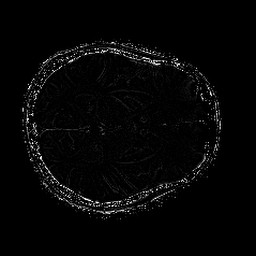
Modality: SWI
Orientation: axial
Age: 46
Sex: female
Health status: ill
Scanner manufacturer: philips
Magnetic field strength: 3 T
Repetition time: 0.031 s